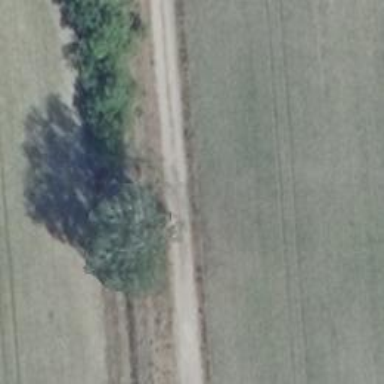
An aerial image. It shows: Tree serving as landmark.